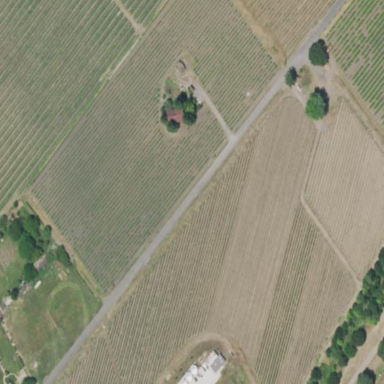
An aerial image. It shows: Vineyard with grape crops.